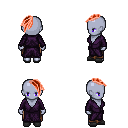
a pixel art fantasy rpg character, female body template, dark elf, purple skin, purple robe, robe skirt, red long mohawk hairstyle, gray slippers, four views (front, back, left, right), 2x2 character sprite sheet, small pixel art, hard edges, no anti-aliasing